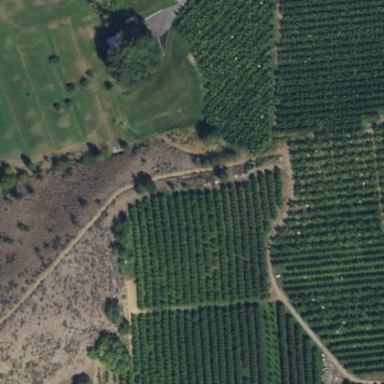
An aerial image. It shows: Orchard.